Question: I have the following xml file for navigation bar layout:
I simplified this layout by removing table layout. but sill....
'''
<?xml version="1.0" encoding="utf-8"?>
<LinearLayout xmlns:android="http://schemas.android.com/apk/res/android"
style="@style/NavigationBar" >
<ImageView
android:id="@+id/imageView1"
android:layout_width="wrap_content"
android:layout_height="45dp"
android:layout_marginLeft="10dp"
android:src="@drawable/htc" />
<TextView
android:id="@+id/dummy"
android:layout_width="match_parent"
android:layout_height="wrap_content"
android:layout_weight="1"
android:text="" />
<Button
android:id="@+id/btn_home"
style="@style/NavigationButton"
android:layout_marginRight="10dp"
android:drawableTop="@drawable/btn_home"
android:text="" />
</LinearLayout>
'''
and the following is my file:
'''
<?xml version="1.0" encoding="utf-8"?>
<resources>
<style name="NavigationBar">
<item name="android:layout_width">fill_parent</item>
<item name="android:layout_height">45dp</item>
<item name="android:orientation">horizontal</item>
<item name="android:background">@drawable/top</item>
<item name="android:dither">true</item>
</style>
<style name="NavigationButton">
<item name="android:layout_gravity">center_vertical</item>
<item name="android:layout_width">wrap_content</item>
<item name="android:layout_height">match_parent</item>
<item name="android:gravity">center_horizontal</item>
<item name="android:drawablePadding">2dp</item>
<item name="android:background">@null</item>
</style>
</resources>
'''
Also, following is the drawable button:
'''
<selector xmlns:android="http://schemas.android.com/apk/res/android">
<item android:drawable="@drawable/home_pressed"
android:state_focused="true"
android:state_pressed="true" />
<item android:drawable="@drawable/home_pressed"
android:state_focused="false"
android:state_pressed="true" />
<item android:drawable="@drawable/home_selected" android:state_focused="true" />
<item android:drawable="@drawable/home_default"
android:state_focused="false"
android:state_pressed="false" />
</selector>
'''
And I get the following result:

See, the home button is displayed on top. But I want it to be center vertically. For that, I specified '<item name="android:layout_gravity">center_vertical</item>' on 'styles.xml' file. I tried 'android:layout_gravity="center_vertical|left"' also on 'navigation_bar.xml'. But no result. How can I get the home picture to the center? Any help is appreciated!
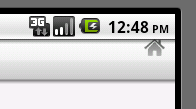
Answer: At last I found a solution, although I don't feel it's best. Here is the solution I found out.
Using the values 'wrap_content', 'fill_parent', 'match_parent' are all useless here. They always put the image on top whatever values I set for 'android:layout_gravity' and 'android:gravity'. And, at last, specifying the size of image as height has done the trick.
This is the new style for 'NavigationButton' from 'styles.xml'
'''
<style name="NavigationButton">
<item name="android:layout_gravity">center_vertical</item>
<item name="android:layout_width">wrap_content</item>
<item name="android:layout_height">25dp</item>
<item name="android:background">@null</item>
</style>
'''
See the 'layout_height'? It is now '25dp'. Also, following is the 'Button' entry from 'navigation_bar.xml'.
'''
<Button
android:id="@+id/btn_home"
style="@style/NavigationButton"
android:layout_marginRight="10dp"
android:drawableTop="@drawable/btn_home" />
'''
And the result is